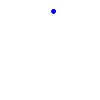
Particle: pion